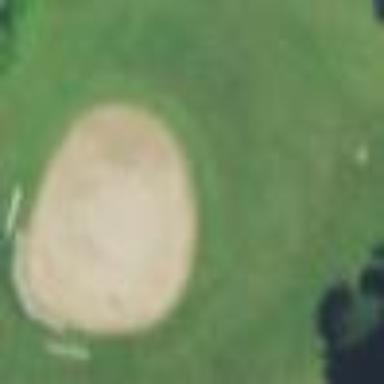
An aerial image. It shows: Baseball pitch for leisure land activities.